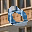
Label: 0